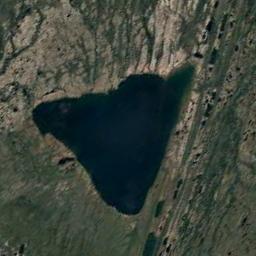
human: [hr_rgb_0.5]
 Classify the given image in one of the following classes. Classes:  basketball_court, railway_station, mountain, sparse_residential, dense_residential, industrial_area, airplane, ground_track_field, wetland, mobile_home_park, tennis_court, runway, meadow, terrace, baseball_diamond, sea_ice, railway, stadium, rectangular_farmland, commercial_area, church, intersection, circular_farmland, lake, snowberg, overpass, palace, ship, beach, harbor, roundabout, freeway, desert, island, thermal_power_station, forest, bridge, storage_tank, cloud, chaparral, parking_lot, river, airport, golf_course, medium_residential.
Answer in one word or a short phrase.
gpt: lake